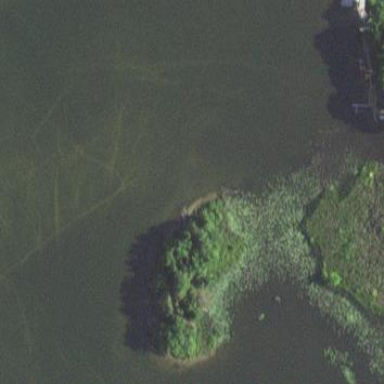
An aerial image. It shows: Islet.